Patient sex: M
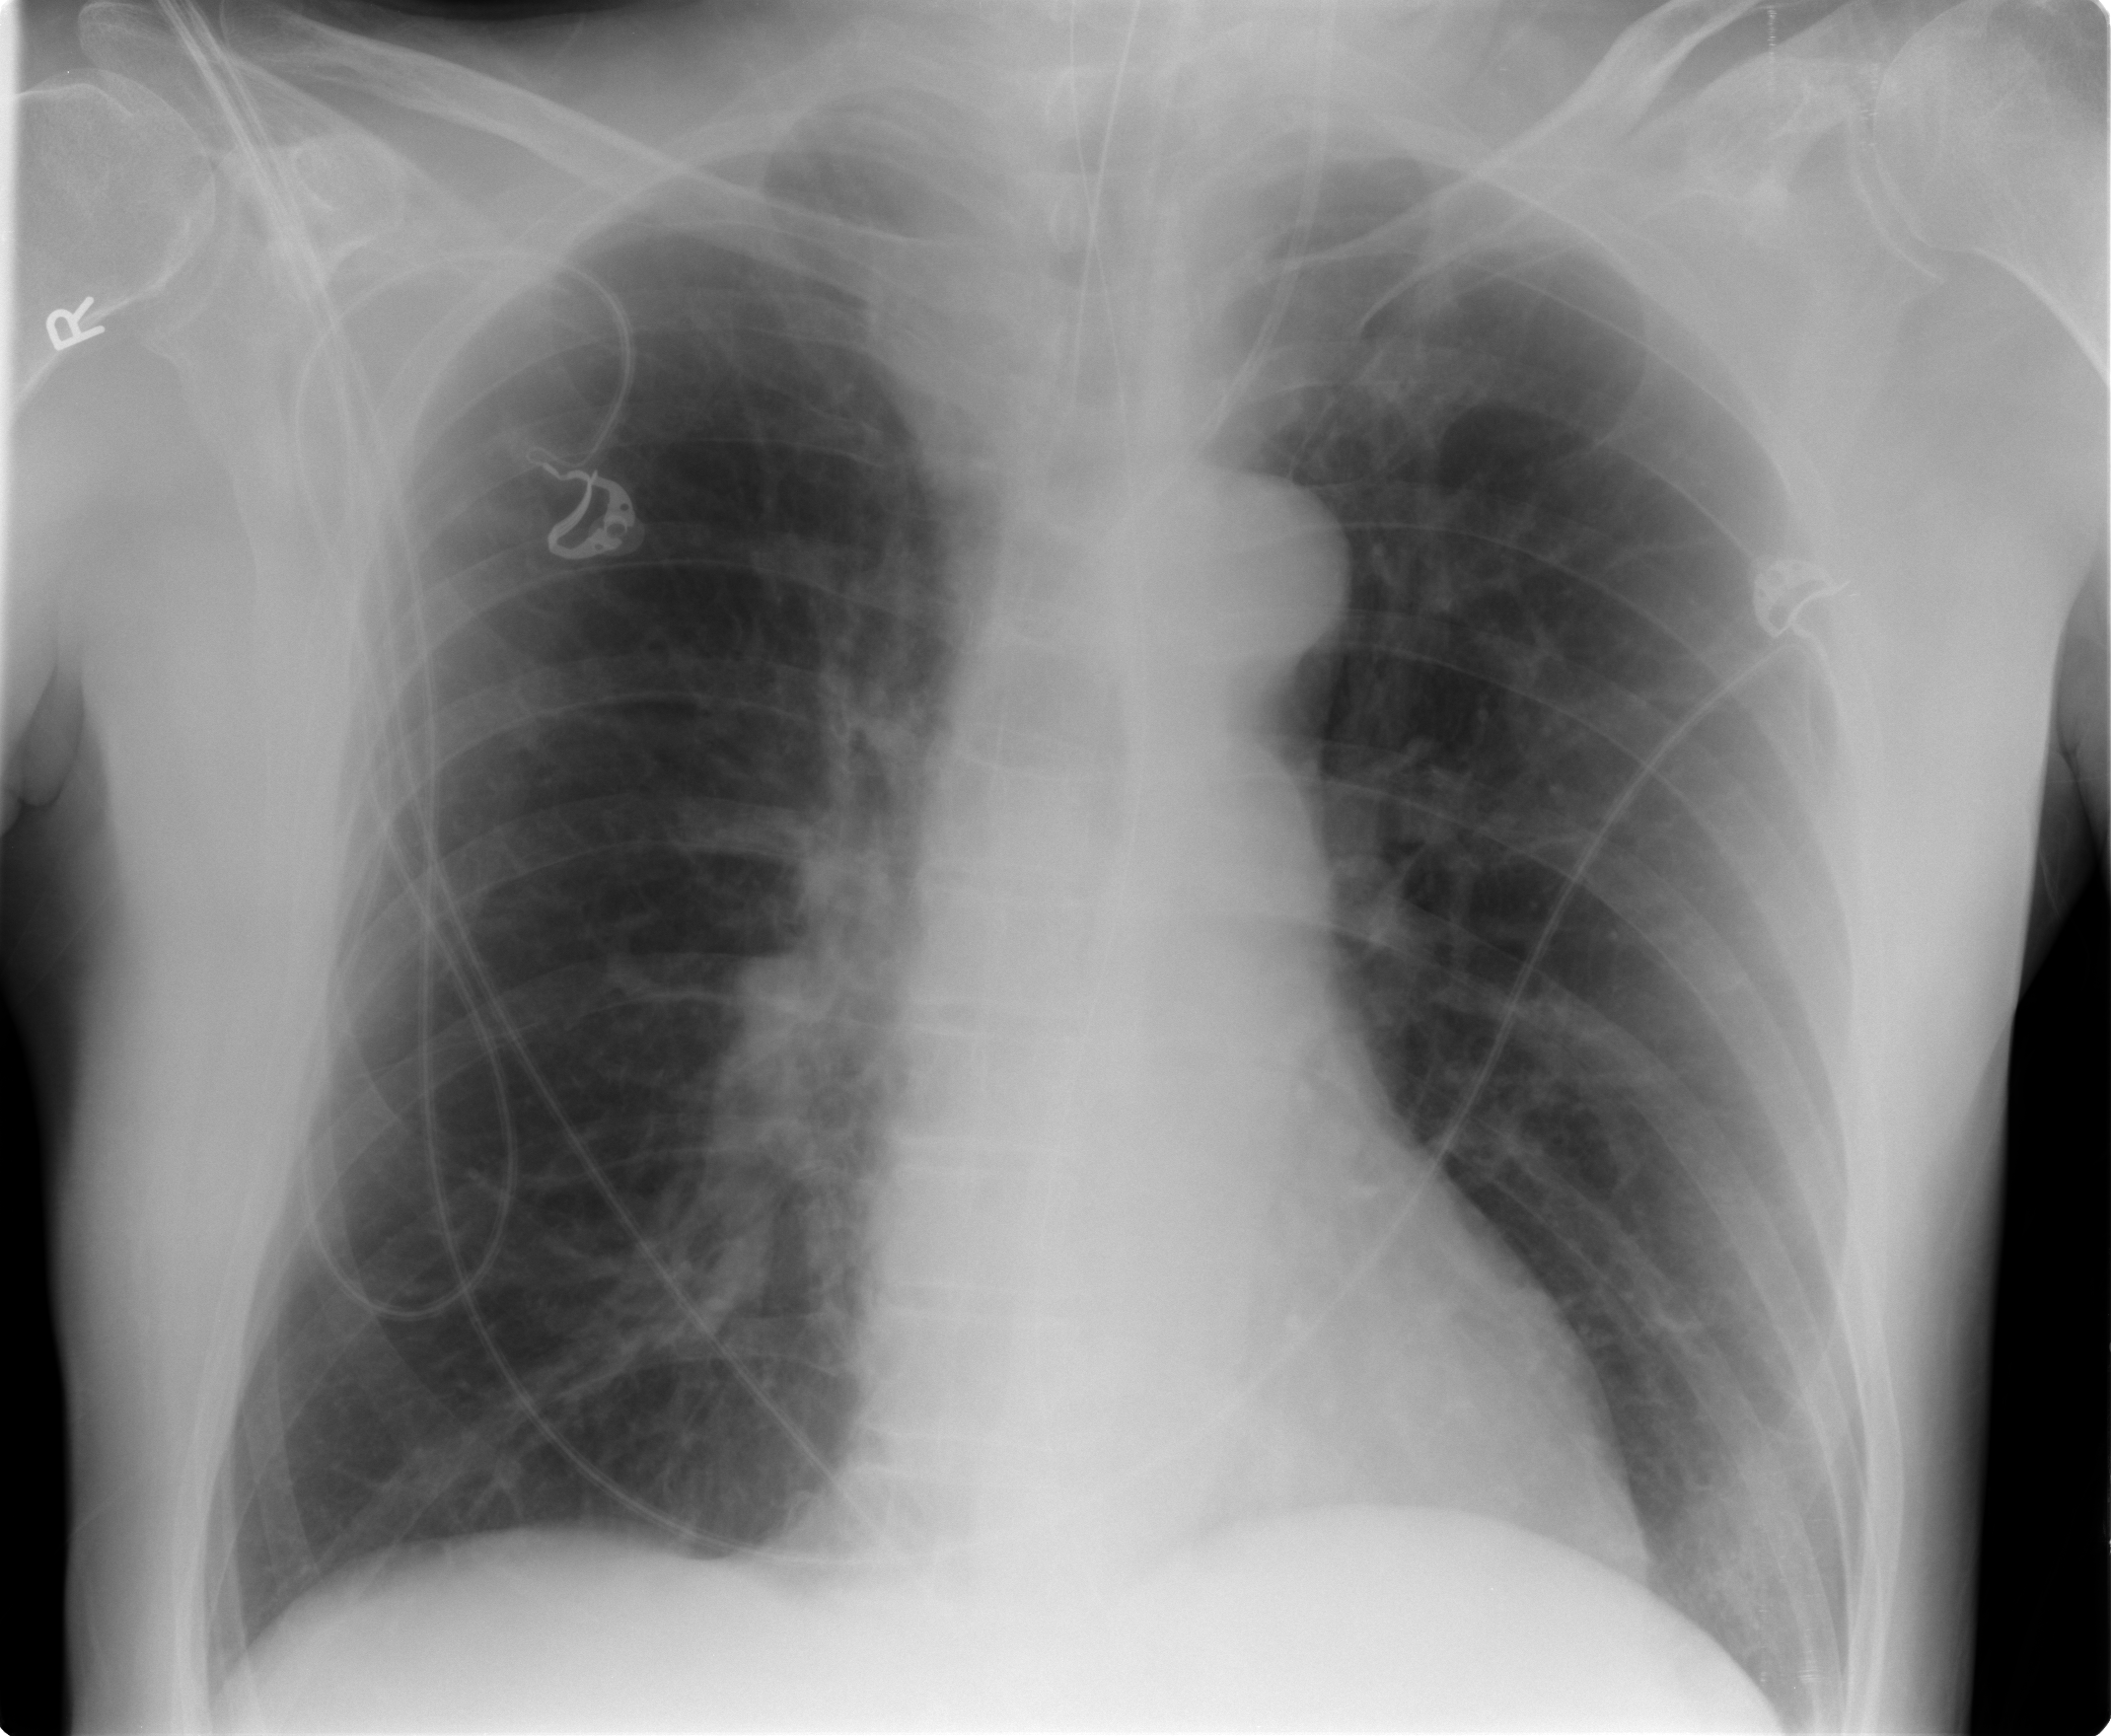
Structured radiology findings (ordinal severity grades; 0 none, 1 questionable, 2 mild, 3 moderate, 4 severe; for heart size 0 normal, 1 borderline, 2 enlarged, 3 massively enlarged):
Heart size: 2
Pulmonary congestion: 2
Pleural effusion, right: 0
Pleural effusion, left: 0
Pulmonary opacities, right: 0
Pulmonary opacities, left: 0
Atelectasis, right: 0
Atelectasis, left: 0